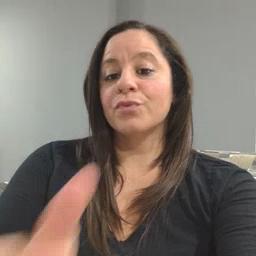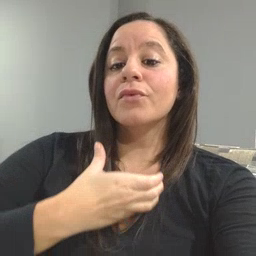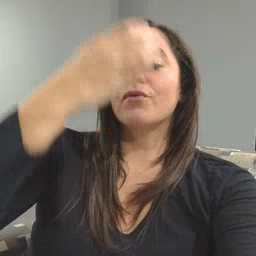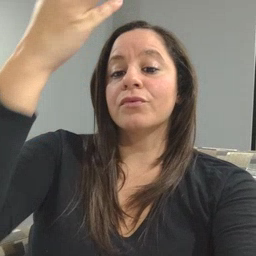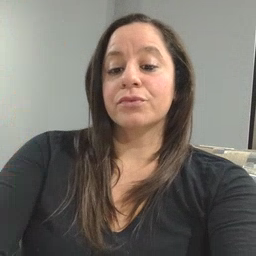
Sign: giraffe